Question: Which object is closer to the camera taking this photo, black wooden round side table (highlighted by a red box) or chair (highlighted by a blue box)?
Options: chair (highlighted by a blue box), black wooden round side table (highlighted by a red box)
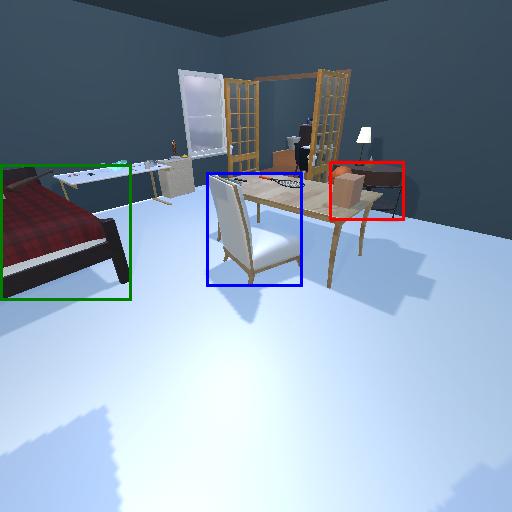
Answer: chair (highlighted by a blue box)